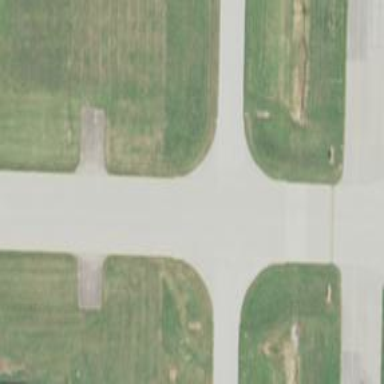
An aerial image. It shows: Image of taxiway at airport.